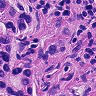
Metastatic tissue present: yes